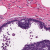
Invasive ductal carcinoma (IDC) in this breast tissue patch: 0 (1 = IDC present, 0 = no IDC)